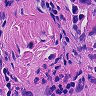
Metastatic tissue present: yes